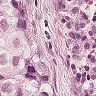
Metastatic tissue present: yes